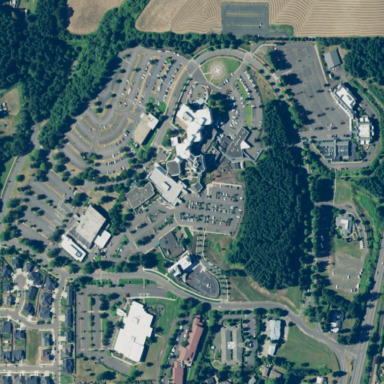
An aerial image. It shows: Healthcare facility identified as hospital.